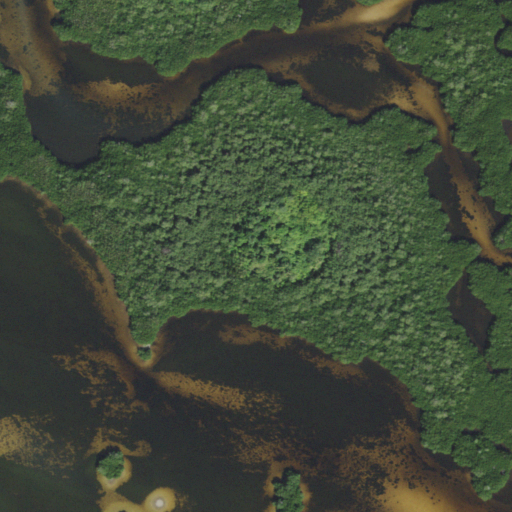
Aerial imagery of island in Florida named Silcox Key containing woody wetlands, herbaceous wetlands, and open water